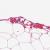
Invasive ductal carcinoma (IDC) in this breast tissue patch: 0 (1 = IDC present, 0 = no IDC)